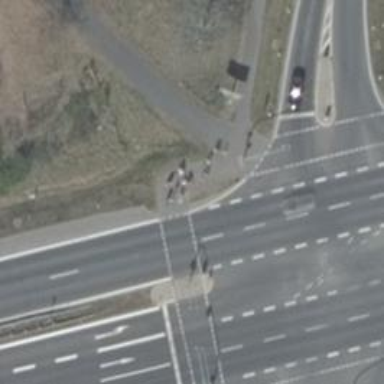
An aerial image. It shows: Asphalt primary motorway.